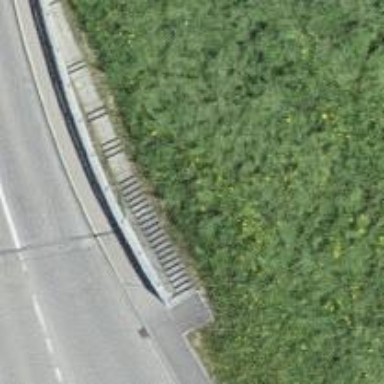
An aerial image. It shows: Set of steps on the road.